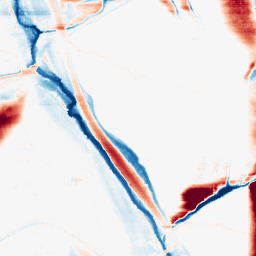
Category: morphological
Decomposition family: morphological_rect
Decomposition parameters: operation: average
width: 50
height: 5
Upsampling method: bicubic_3x
Upsampling parameters: scale: 3
Upsampling scale: 3